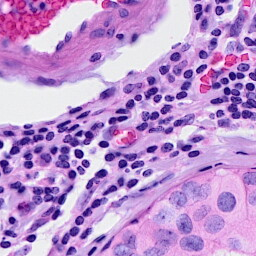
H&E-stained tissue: Breast